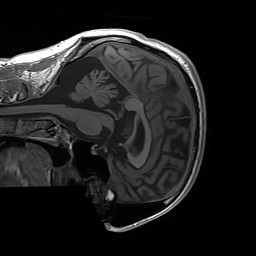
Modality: T1w
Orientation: sagittal
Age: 35
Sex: male